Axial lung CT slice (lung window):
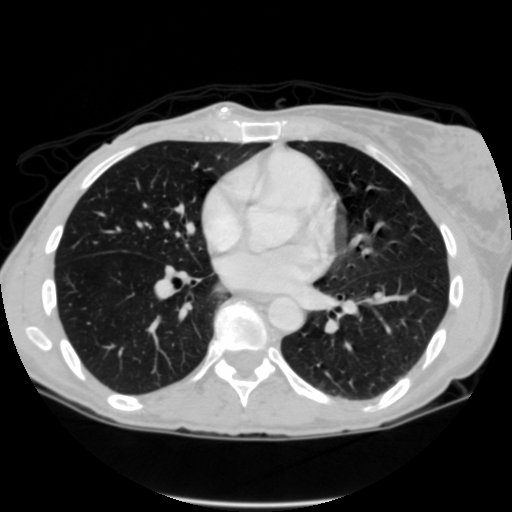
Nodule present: no